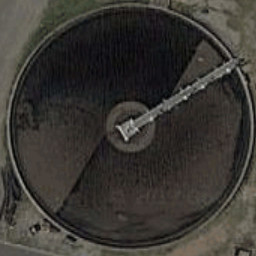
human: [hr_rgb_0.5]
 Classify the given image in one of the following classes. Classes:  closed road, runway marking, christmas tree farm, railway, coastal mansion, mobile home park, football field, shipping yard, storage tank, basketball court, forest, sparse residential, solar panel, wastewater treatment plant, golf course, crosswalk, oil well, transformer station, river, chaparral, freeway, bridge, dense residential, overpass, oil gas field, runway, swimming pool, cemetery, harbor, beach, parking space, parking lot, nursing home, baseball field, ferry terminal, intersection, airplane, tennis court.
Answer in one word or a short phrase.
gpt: wastewater treatment plant